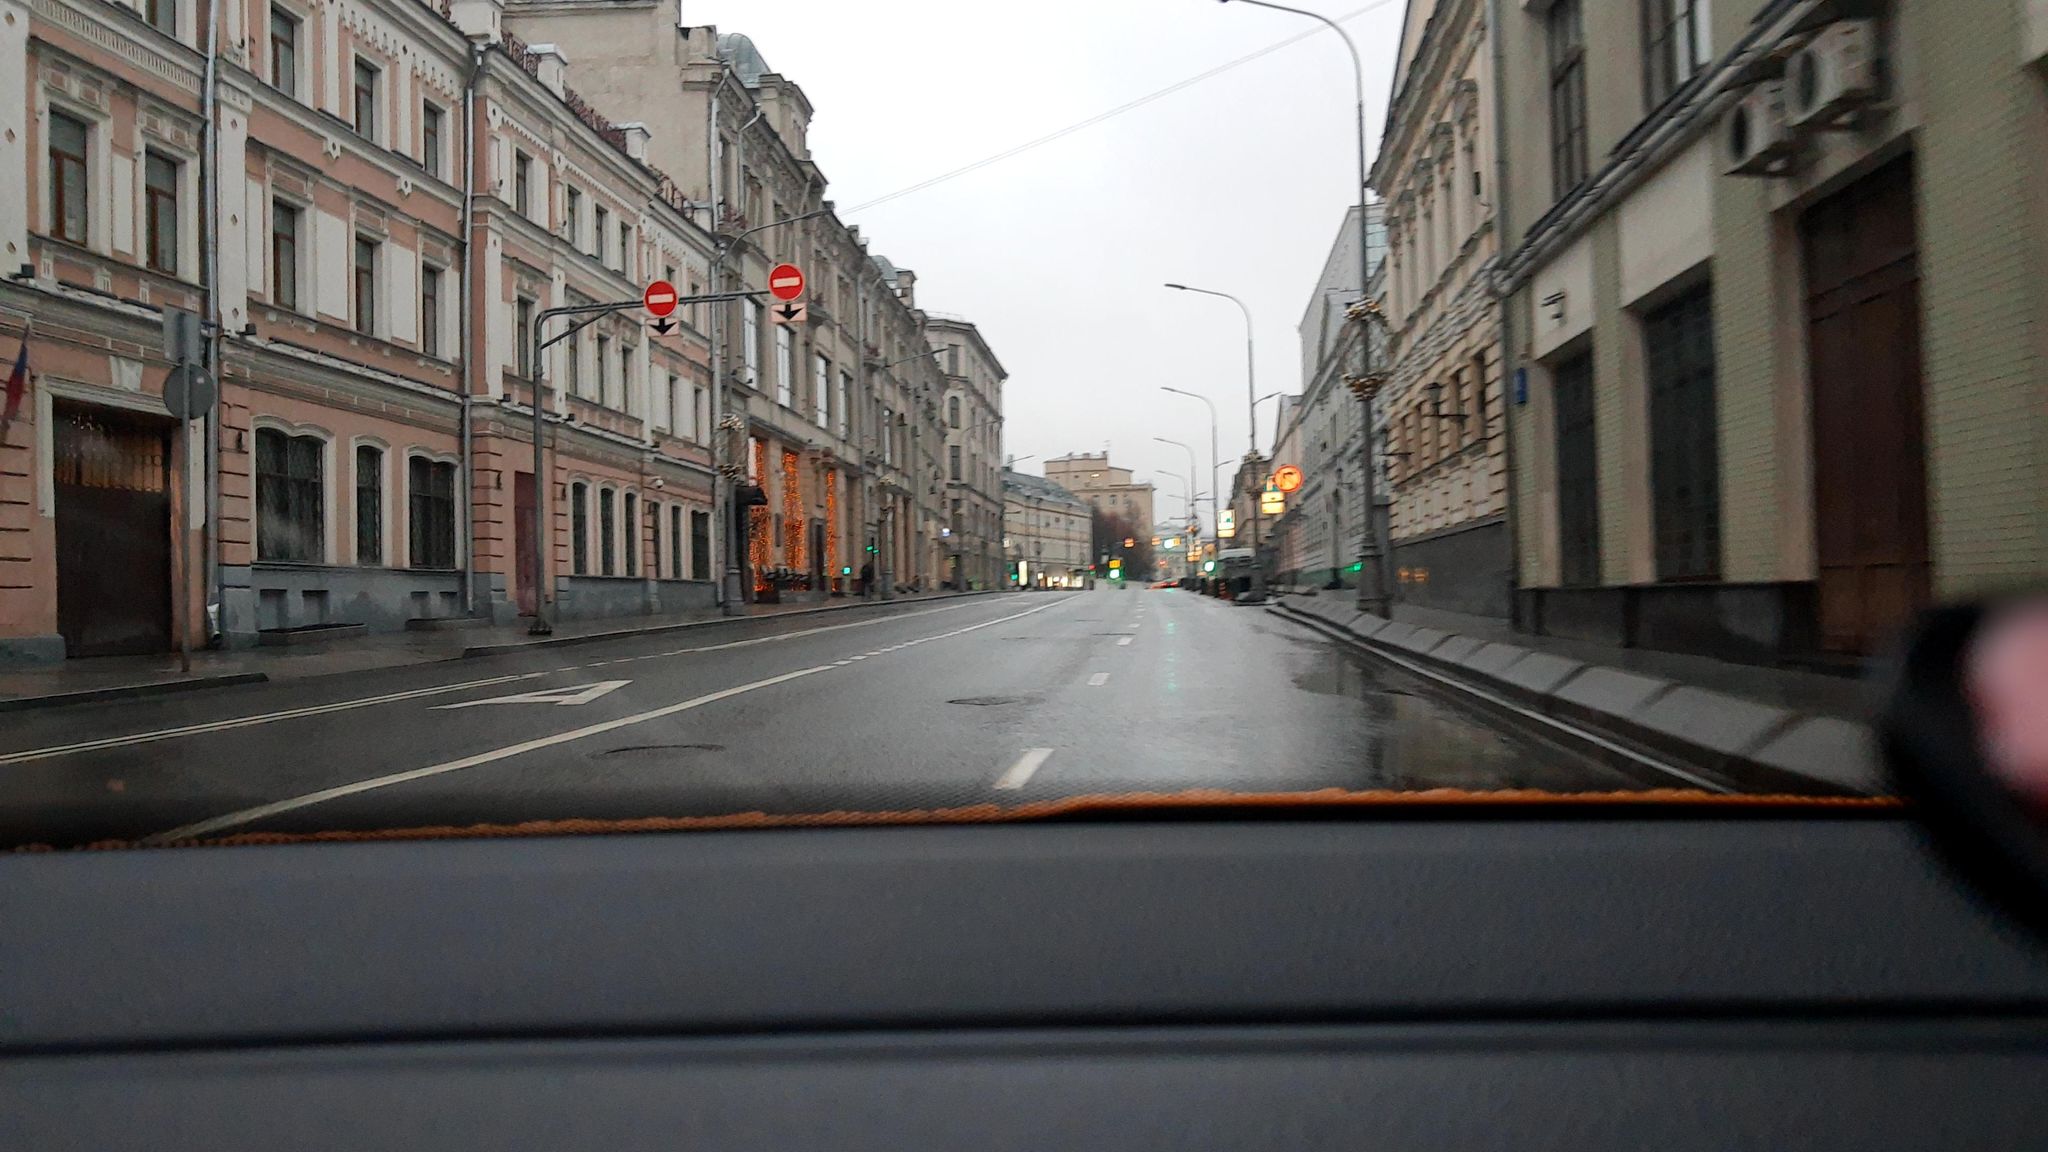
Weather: rainy
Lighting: day
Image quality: slightly poor
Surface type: driving surface
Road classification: footway
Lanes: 4
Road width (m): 5
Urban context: urban centre
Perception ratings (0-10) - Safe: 4.65, Lively: 7.93, Beautiful: 2.08, Boring: 4.44, Depressing: 6.27, Wealthy: 7.39